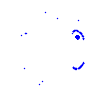
Particle: pion